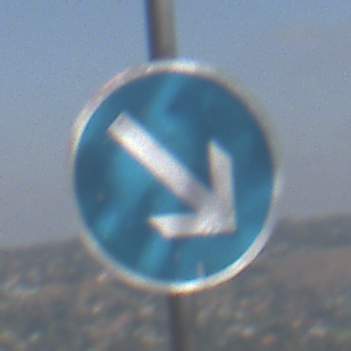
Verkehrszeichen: VorgeschriebeneVorbeifahrtRechts
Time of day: Midday
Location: Outdoor (Nature)
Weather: PartlyCloudy
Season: NotSpecified
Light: Natural